Interaction volume radius: 5 \u00c5
Interaction volume height: 10 \u00c5
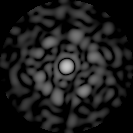
Disorder parameter: 0.8561